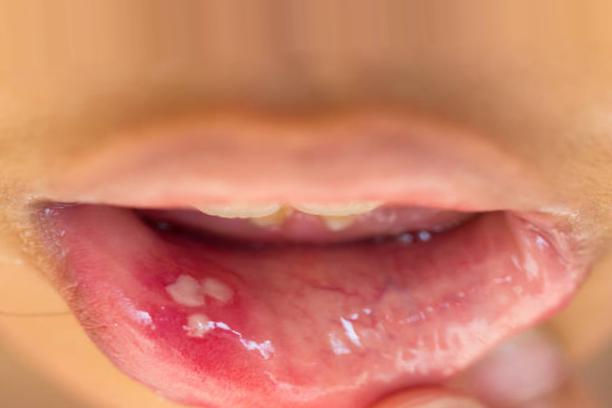
Condition: Mouth Ulcer